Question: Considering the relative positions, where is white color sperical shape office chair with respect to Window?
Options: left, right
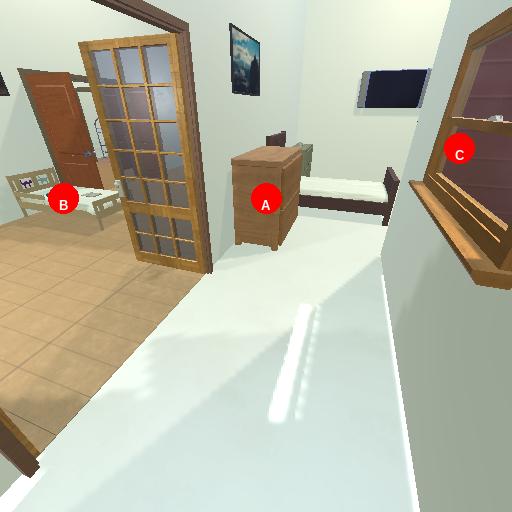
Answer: left